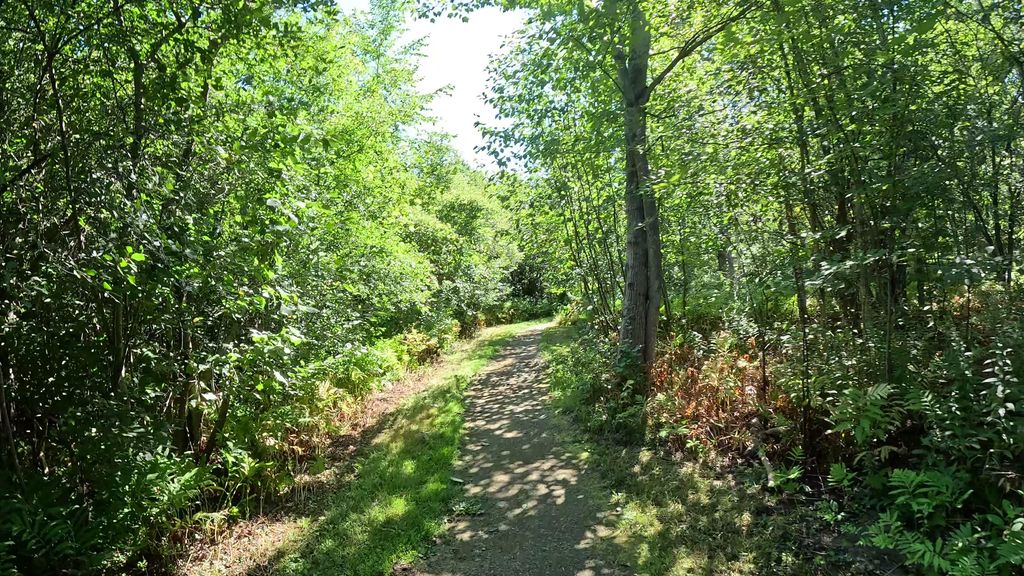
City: ottawa-gatineau